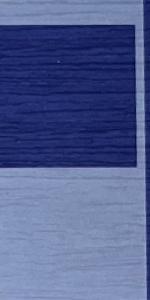
Label: Empty